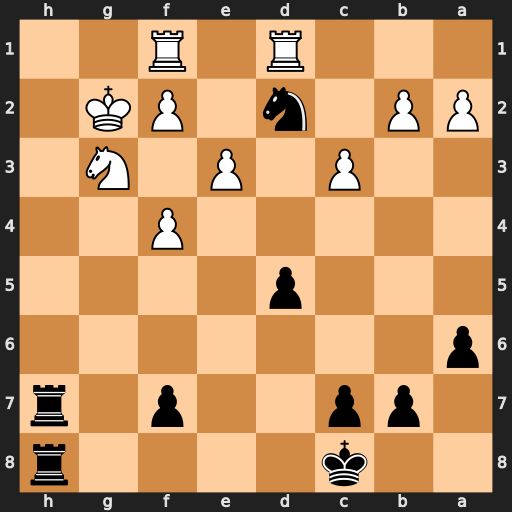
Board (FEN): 2k4r/1pp2p1r/p7/3p4/5P2/2P1P1N1/PP1n1PK1/3R1R2
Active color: b
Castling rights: -
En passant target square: -
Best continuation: Rh2+ Kg1 Nf3#